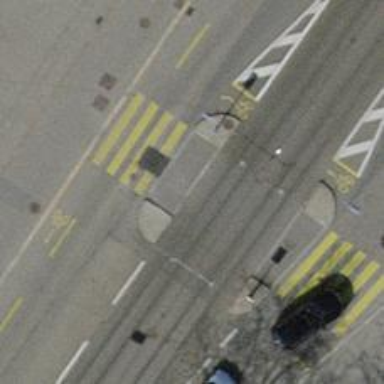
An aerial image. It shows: Kerb barrier.